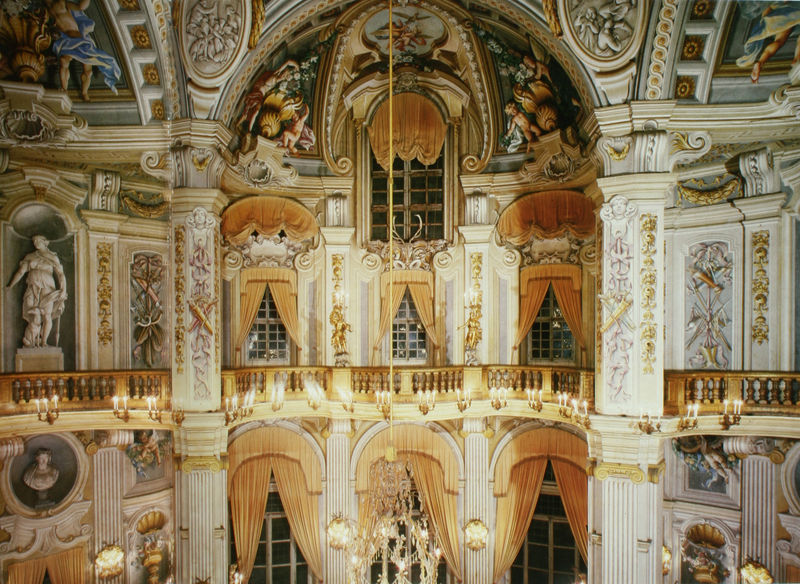
Titel: Salone Centrale
Künstler: Filippo Juvarra
Standort: Stupinigi
Institution: Palazzina di Caccia
Schlagwörter: blau, weiß, gelb, braun, fenster, lampe, lampen, licht, marmor, orange, pfeiler, raum, schmuck, säule, säulen, gebäude, schloss, beige, malerei, muster, ornament, architektur, barock, silber, sockel, innenraum, vorhang, felder, brüstung, kirche, figur, gold, decke, innen, rokkoko, girlande, oper, theater, rokoko, oval, engel, kanneliert, skulptur, statue, balkon, bogen, giebel, beleuchtung, empore, grisaille, opernhaus, pilaster, saal, figuren, kuppel, gardinen, vorhänge, büste, dekor, verzierung, wandmalerei, interior, kerzen, kronleuchter, leuchter, lüster, stuck, geländer, plastik, balkone, galerie, galerien, logen, foto, fotografie, bögen, nische, gewölbe, medaillon, vergoldet, kuppeln, balustrade, scheiben, plastisch, pracht, kapitelle, girlanden, fries, gesims, skulpturen, statuen, voluten, ionisch, fresken, treppenhaus, kapelle, kanneluren, ballustrade, deckenfresken, kassetten, konche, volute, muschel, rokokko, deckengemälde, fresko, muscheln, schnecke, schnecken, büsten, gips, kitsch, putten, szenen, verzierungen, ovale, kandelaber, jagdschloss, sonnen, gebälk, kassette, gewölbt, lisenen, nischen, deckenmalerei, wölbung, konchen, rocaille, festsaal, medaillons, ballsaal, juvarra, malereien, prunkvoll, deckenfresko, ausmalung, turin, stukatur, deckenleuchter, rocaillen, schabracken, stupinigi, felsder, lichtquellen, scheinmalerei, vorhängefenster, daal, turen, saal empore, kronleichter, apsiskuppel, bfiguren, vorähnge, kapillar